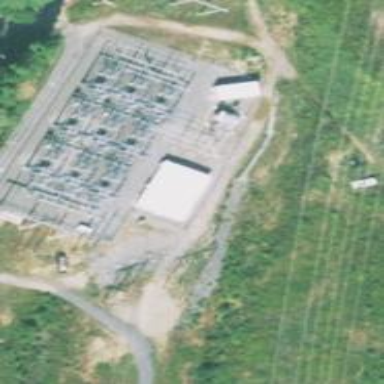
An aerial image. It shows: There is distribution substation enclosed by fence.